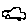
Label: car